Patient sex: F
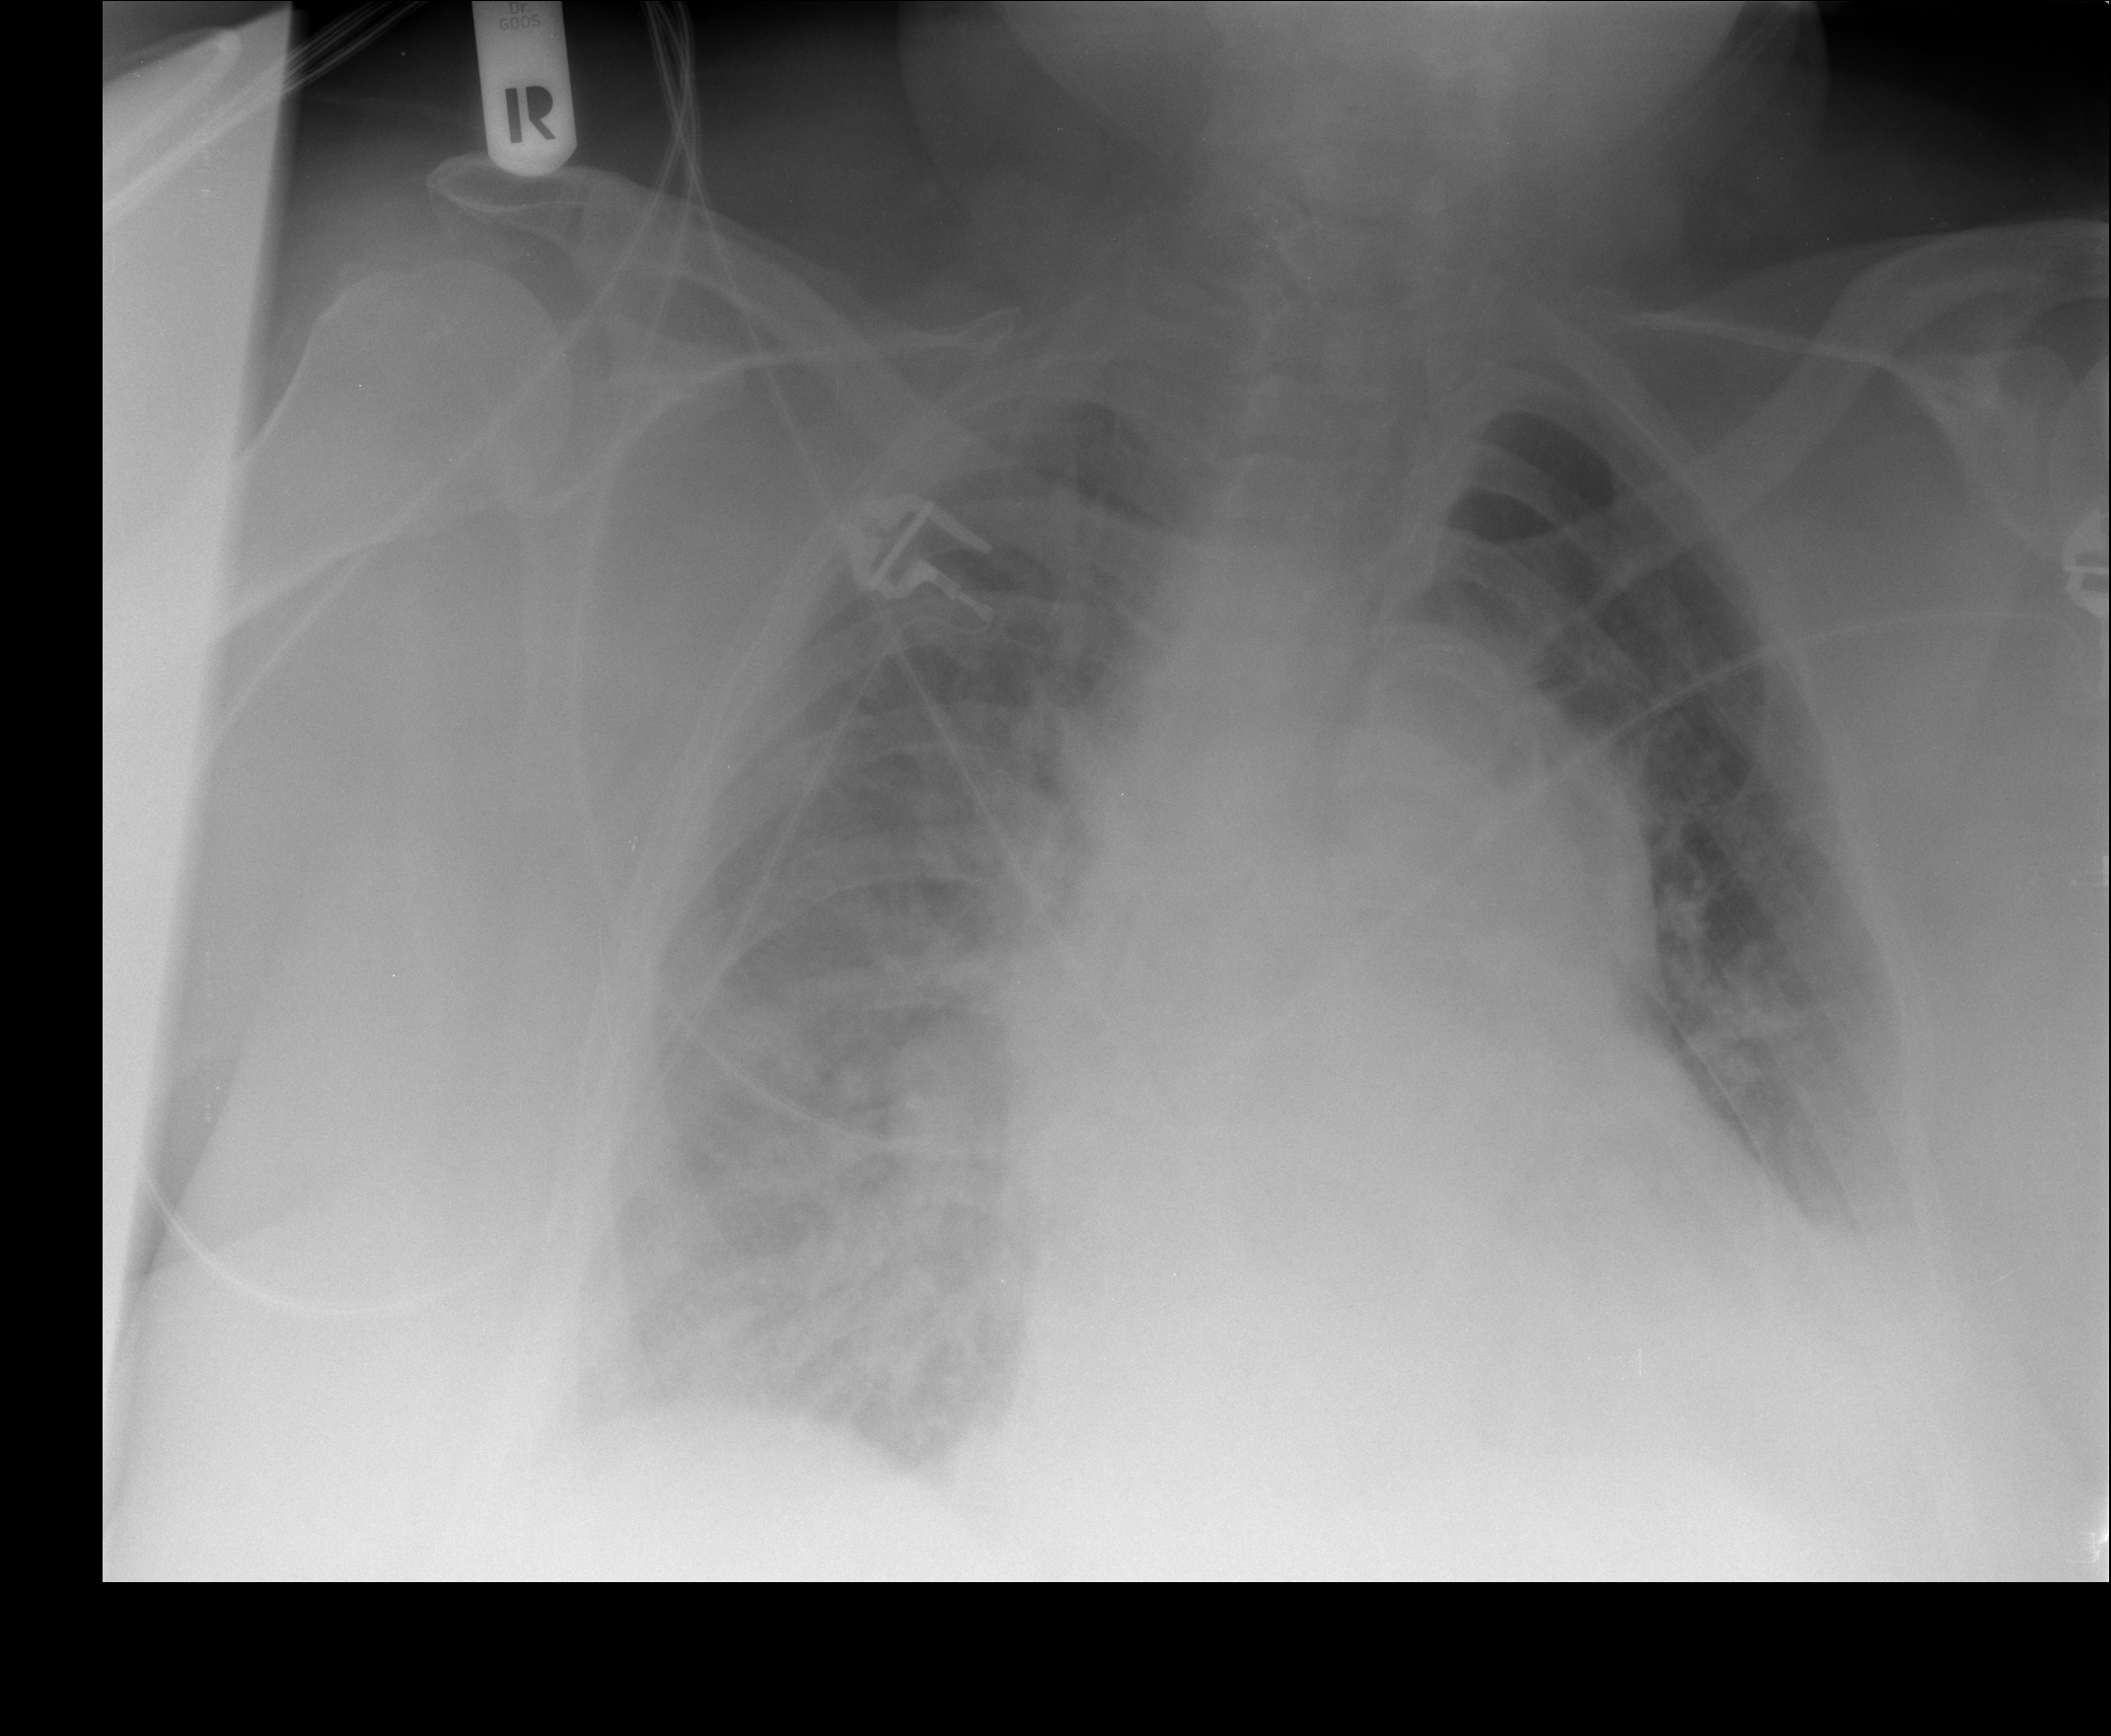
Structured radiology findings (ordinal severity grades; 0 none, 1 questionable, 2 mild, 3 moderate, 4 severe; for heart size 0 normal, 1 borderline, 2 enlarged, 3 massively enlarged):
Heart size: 2
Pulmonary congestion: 3
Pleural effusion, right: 2
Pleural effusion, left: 3
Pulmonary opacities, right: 2
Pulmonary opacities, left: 1
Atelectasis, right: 2
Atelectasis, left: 2